Interaction volume radius: 5 \u00c5
Interaction volume height: 25 \u00c5
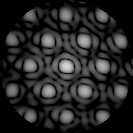
Disorder parameter: 0.1886